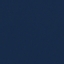
Land use / land cover class: SeaLake